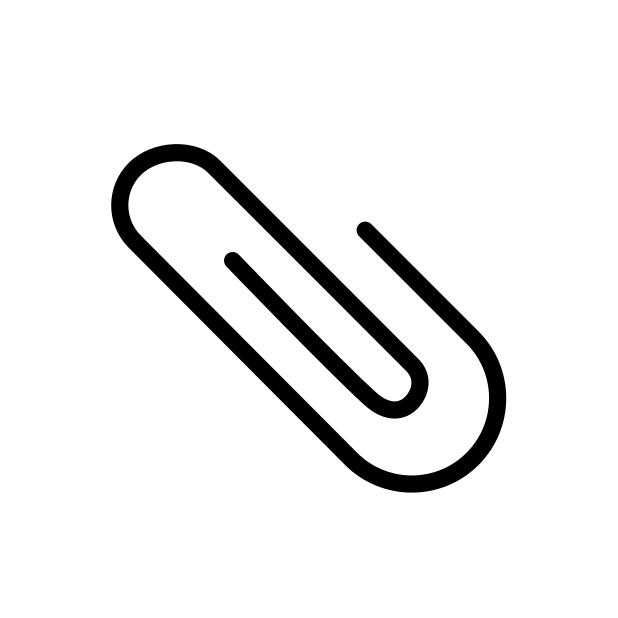
Emoji: 📎
Name: paperclip
Unicode: 0x1f4ce